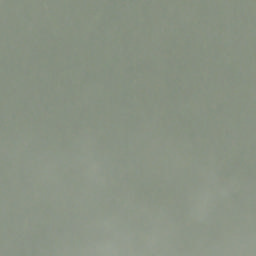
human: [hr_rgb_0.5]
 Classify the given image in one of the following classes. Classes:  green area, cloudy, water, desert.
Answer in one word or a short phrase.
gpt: cloudy